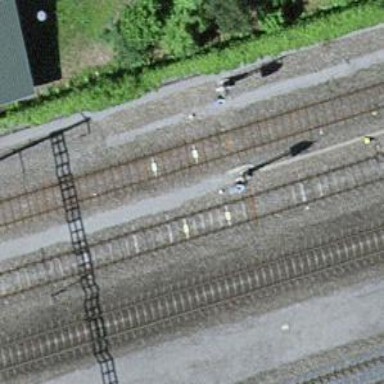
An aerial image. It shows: Railway signal.